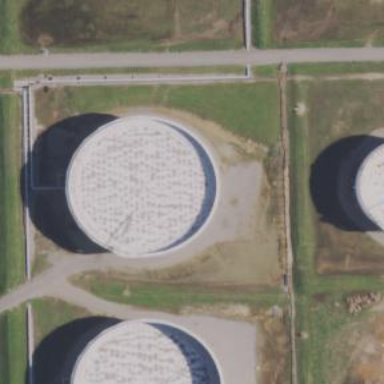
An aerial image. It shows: Storage tank which is man-made and housed in building.